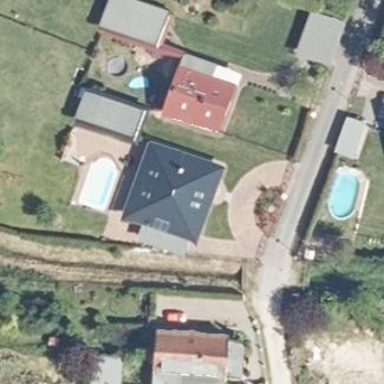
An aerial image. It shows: Simple house.